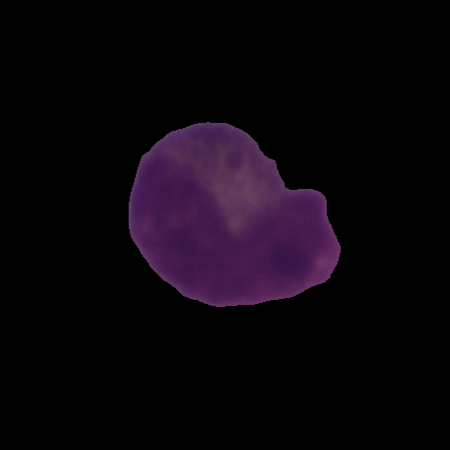
Label: healthy